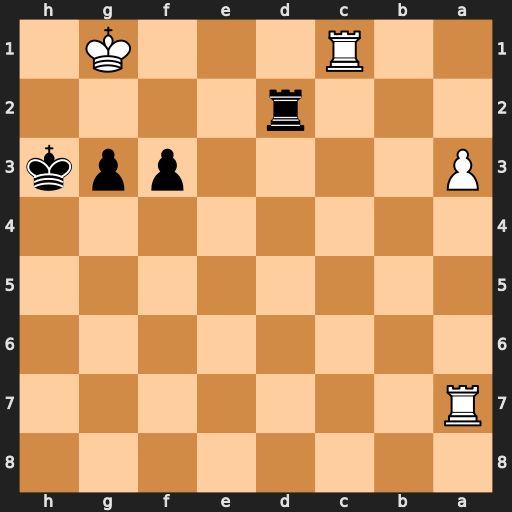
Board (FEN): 8/R7/8/8/8/P4ppk/3r4/2R3K1
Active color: b
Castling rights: -
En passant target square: -
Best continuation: f2+ Kf1 g2#